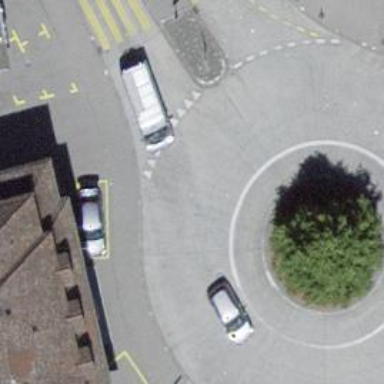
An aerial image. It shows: Secondary road with concrete surface that forms roundabout at the junction.